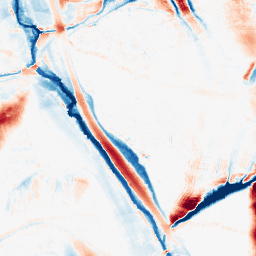
Category: morphological
Decomposition family: morphological_ellipse
Decomposition parameters: operation: average
width: 20
height: 50
Upsampling method: quartic
Upsampling parameters: scale: 8
Upsampling scale: 8